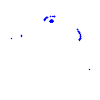
Particle: kaon